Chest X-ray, AP view. Patient: 57 years old, sex M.
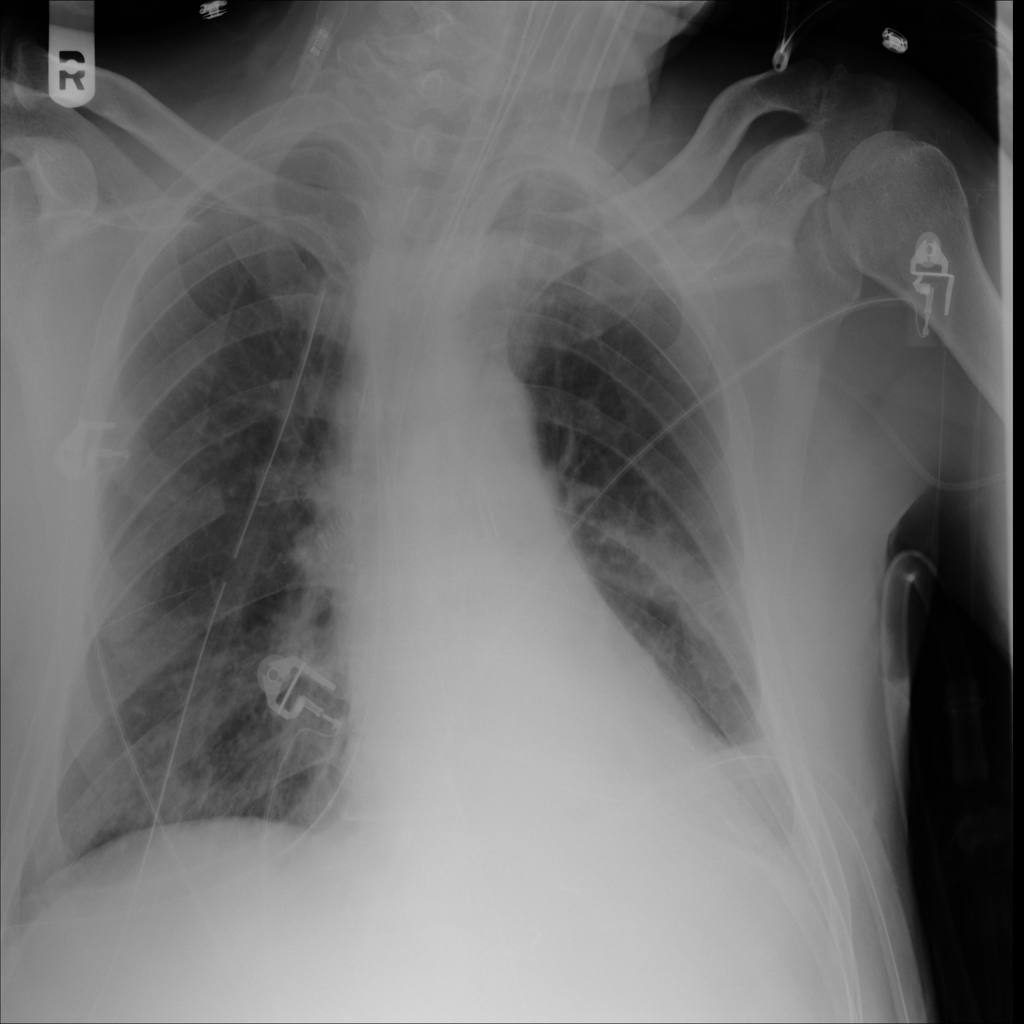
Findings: Consolidation, Infiltration